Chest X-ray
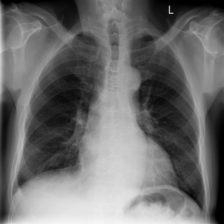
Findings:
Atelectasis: negative
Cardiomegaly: negative
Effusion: negative
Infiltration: negative
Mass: negative
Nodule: negative
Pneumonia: negative
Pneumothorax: negative
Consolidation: negative
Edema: negative
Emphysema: negative
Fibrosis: negative
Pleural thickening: negative
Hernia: negative